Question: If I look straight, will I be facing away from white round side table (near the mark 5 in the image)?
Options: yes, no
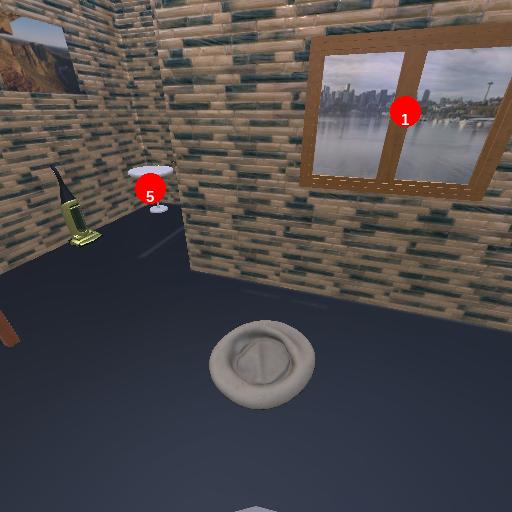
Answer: yes